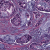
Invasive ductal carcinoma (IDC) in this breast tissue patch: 1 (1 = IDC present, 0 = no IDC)